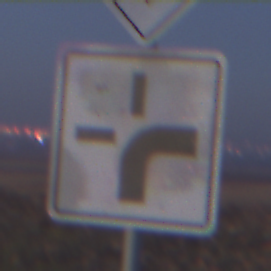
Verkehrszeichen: VerlaufVorfahrtsstrasse3
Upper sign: Vorfahrtsstrasse
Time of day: SunriseSunset
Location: Outdoor (Nature)
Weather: Clear
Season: NotSpecified
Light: Natural